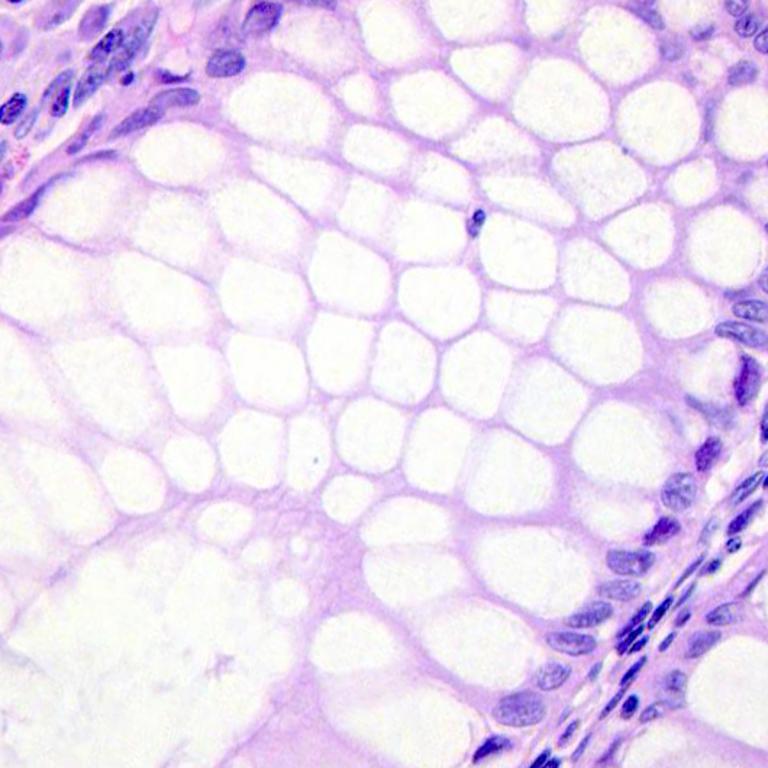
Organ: colon
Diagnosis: benign